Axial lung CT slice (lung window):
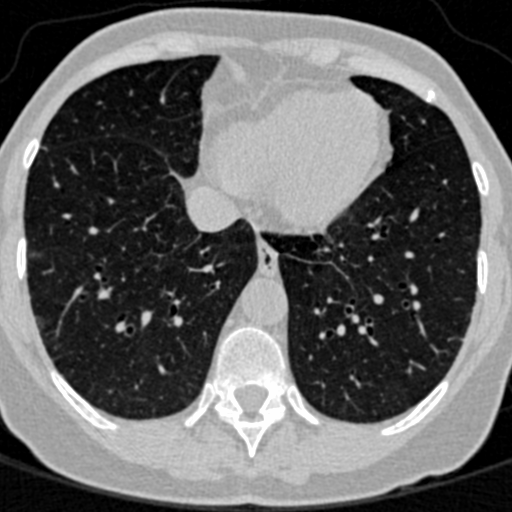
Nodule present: no